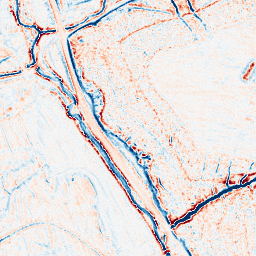
Category: edge_preserving
Decomposition family: bilateral
Decomposition parameters: d: 9
sigma_color: 50
sigma_space: 75
Upsampling method: lanczos
Upsampling parameters: scale: 4
Upsampling scale: 4